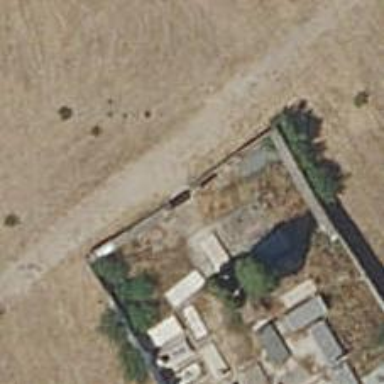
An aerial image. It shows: Wall barrier.